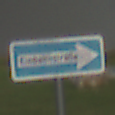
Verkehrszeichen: EinbahnstrasseRechtsweisend
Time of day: MorningAfternoon
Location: Outdoor (Suburban)
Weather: PartlyCloudy
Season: NotSpecified
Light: Natural